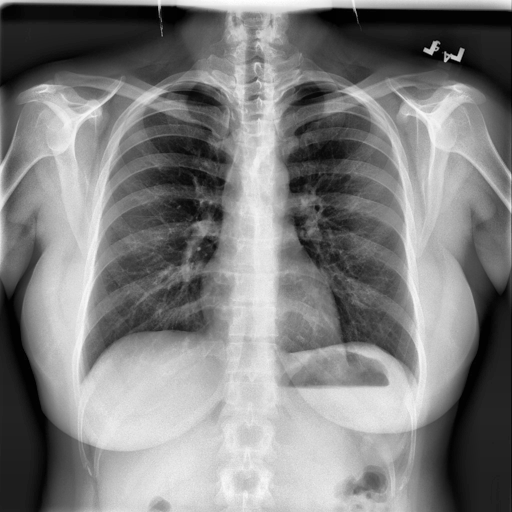
Finding: NORMAL